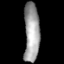
Tissue: lung
Cell type: T cells
Senescence score: 0.5479
Nuclear area (px): 881
Mean DAPI intensity: 160.69